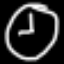
Label: clock